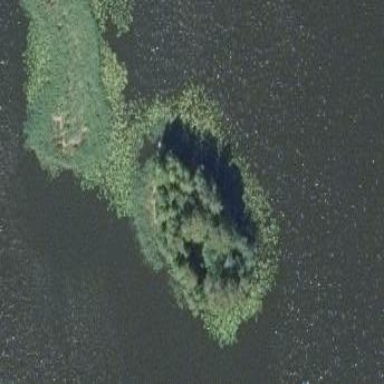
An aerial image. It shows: Islet.